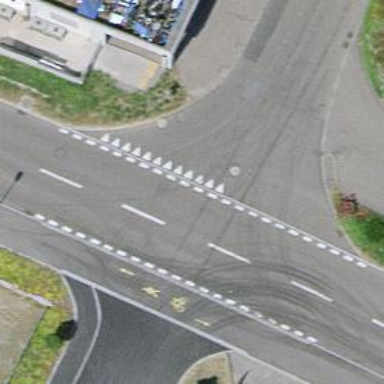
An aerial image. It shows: Road with "give way" sign.